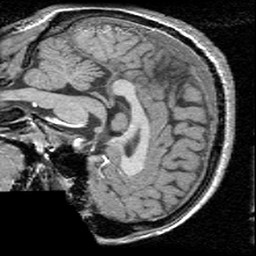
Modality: T1w
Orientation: sagittal
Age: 18
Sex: male